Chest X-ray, AP view. Patient: 33 years old, sex M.
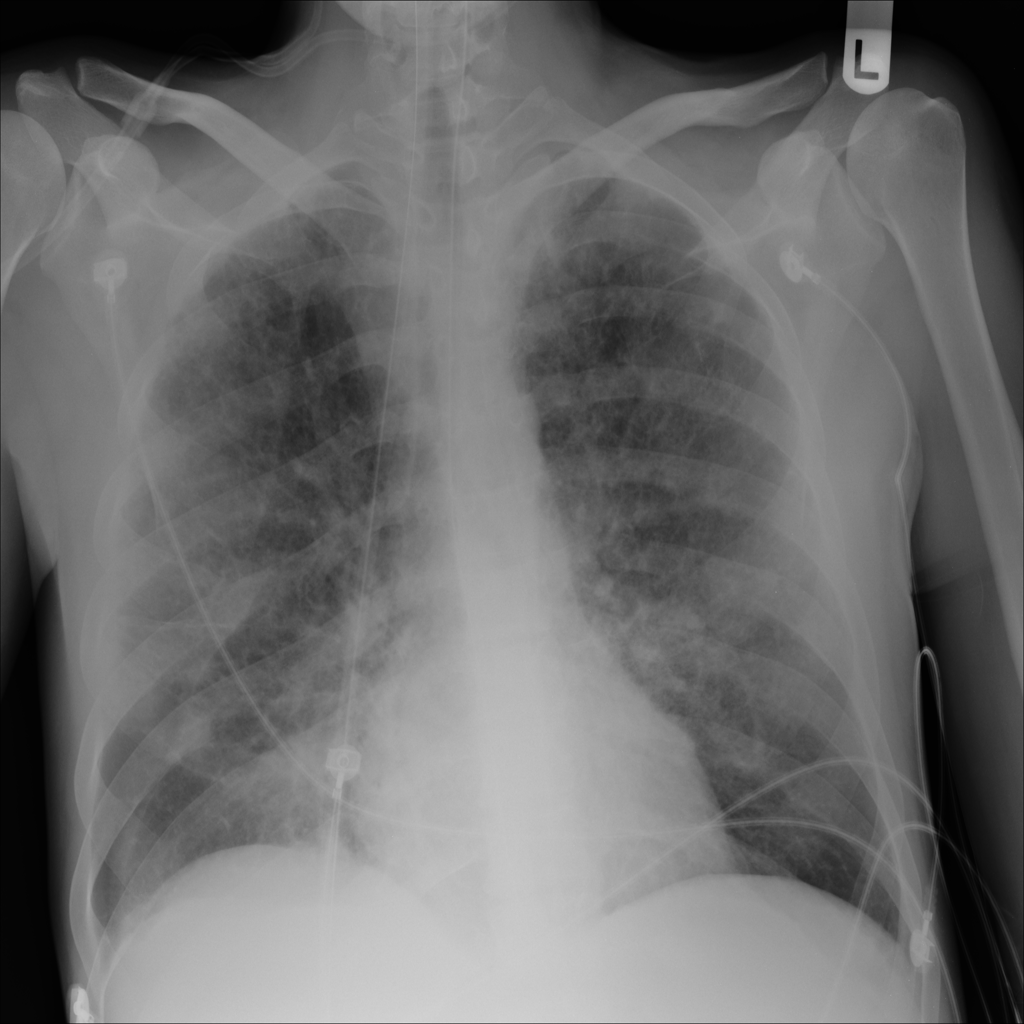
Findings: Effusion